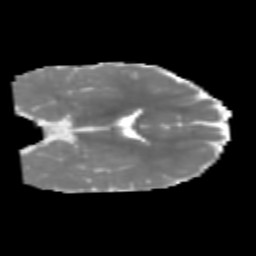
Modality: MD
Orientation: coronal
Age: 6
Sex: male
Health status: healthy